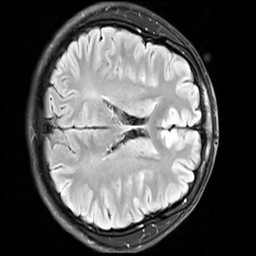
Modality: FLAIR
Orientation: axial
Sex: male
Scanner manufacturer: siemens
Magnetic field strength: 3 T
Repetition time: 10 s
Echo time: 0.09 s